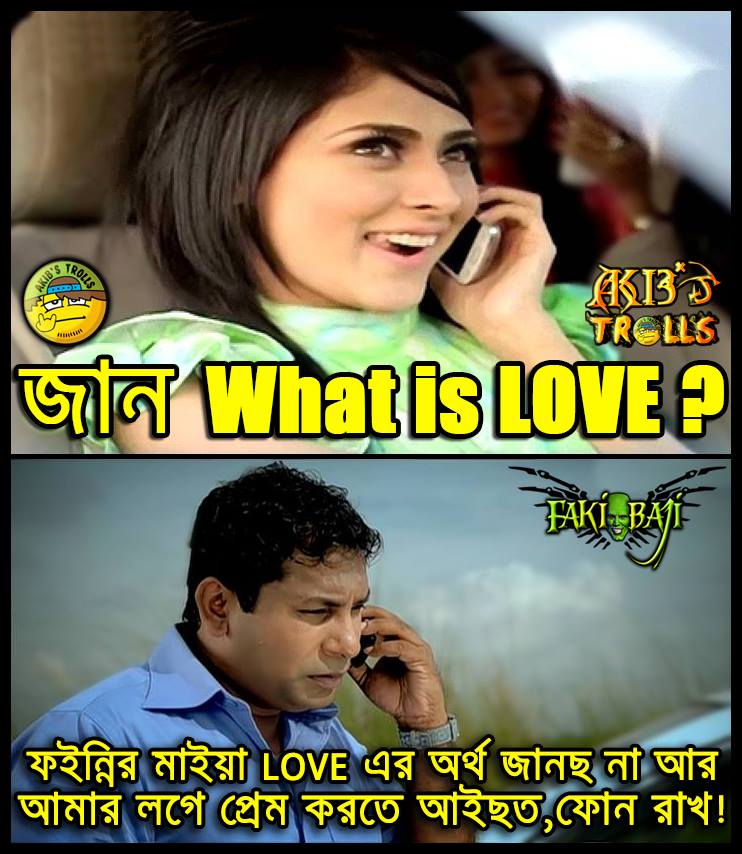
Caption: জান What is LOVE? ফইন্নির মাইয়া LOVE এর অর্থ জানছ না আর আমার লগে প্রেম করতে আইছত,ফোন রাখ!
Label: non-hate